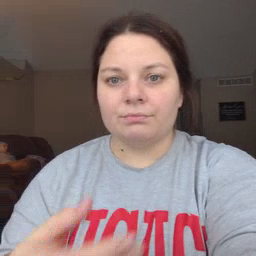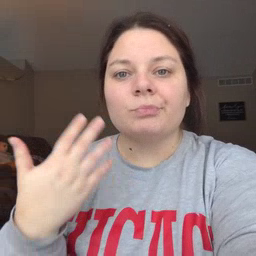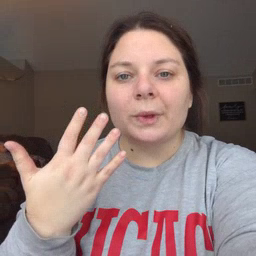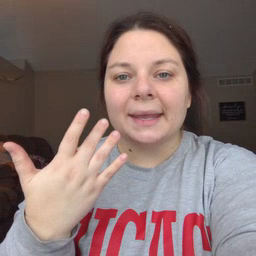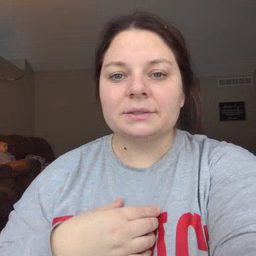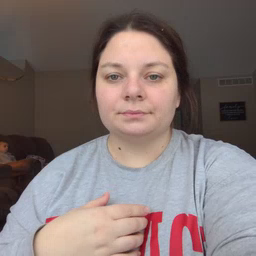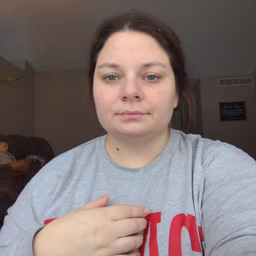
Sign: wait